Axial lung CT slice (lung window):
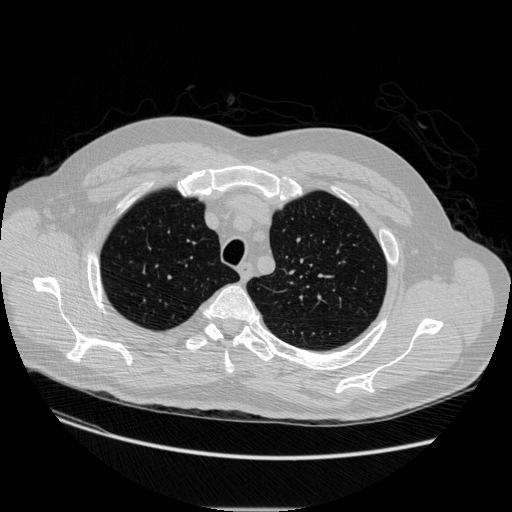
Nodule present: no